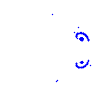
Particle: pion